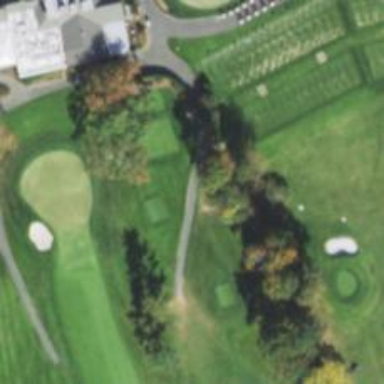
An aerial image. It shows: Path for both road and golf.